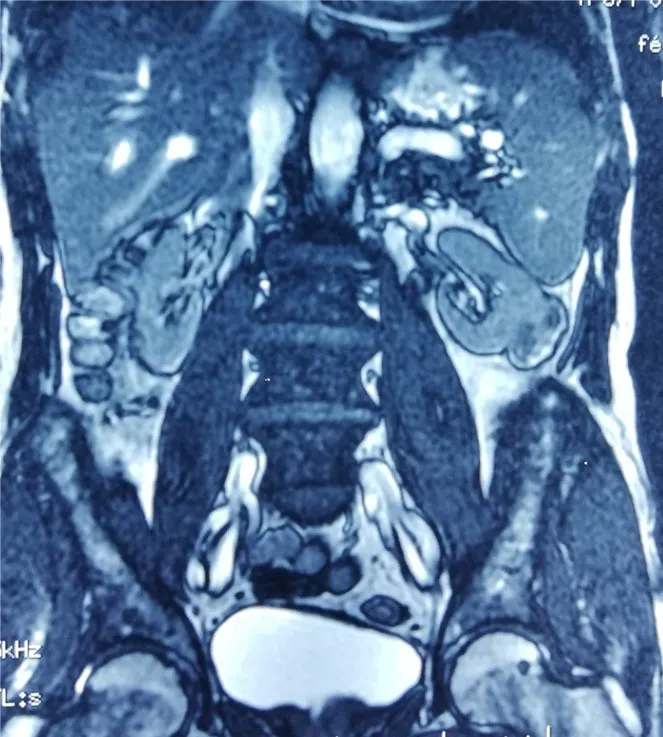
MRI-T2 weighted image demonstrating a hyper intense peripheral signal associated to an exocentric, heterogenous and irregular hypointense signal in the center of the tumor.
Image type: radiology (mri)